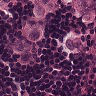
Metastatic tissue present: yes